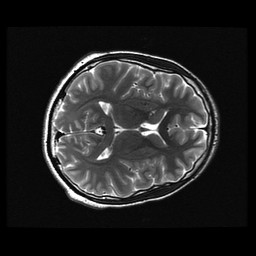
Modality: T2w
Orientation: axial
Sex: male
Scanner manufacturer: ge
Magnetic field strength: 3 T
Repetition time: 5 s
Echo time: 0.1015 s